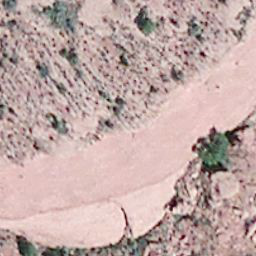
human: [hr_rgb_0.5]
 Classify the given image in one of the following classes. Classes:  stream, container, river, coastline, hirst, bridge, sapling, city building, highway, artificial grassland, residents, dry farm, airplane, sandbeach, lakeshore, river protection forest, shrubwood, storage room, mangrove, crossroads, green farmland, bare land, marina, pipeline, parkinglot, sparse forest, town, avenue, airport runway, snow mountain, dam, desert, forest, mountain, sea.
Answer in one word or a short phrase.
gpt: bare land